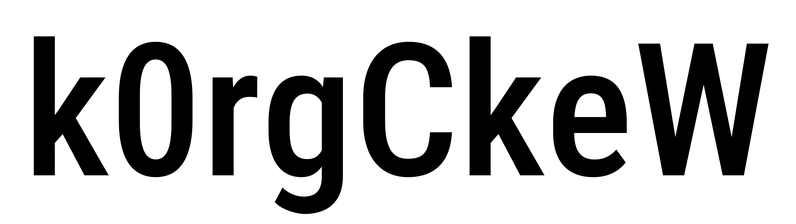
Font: Roboto_Condensed_Medium